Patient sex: M
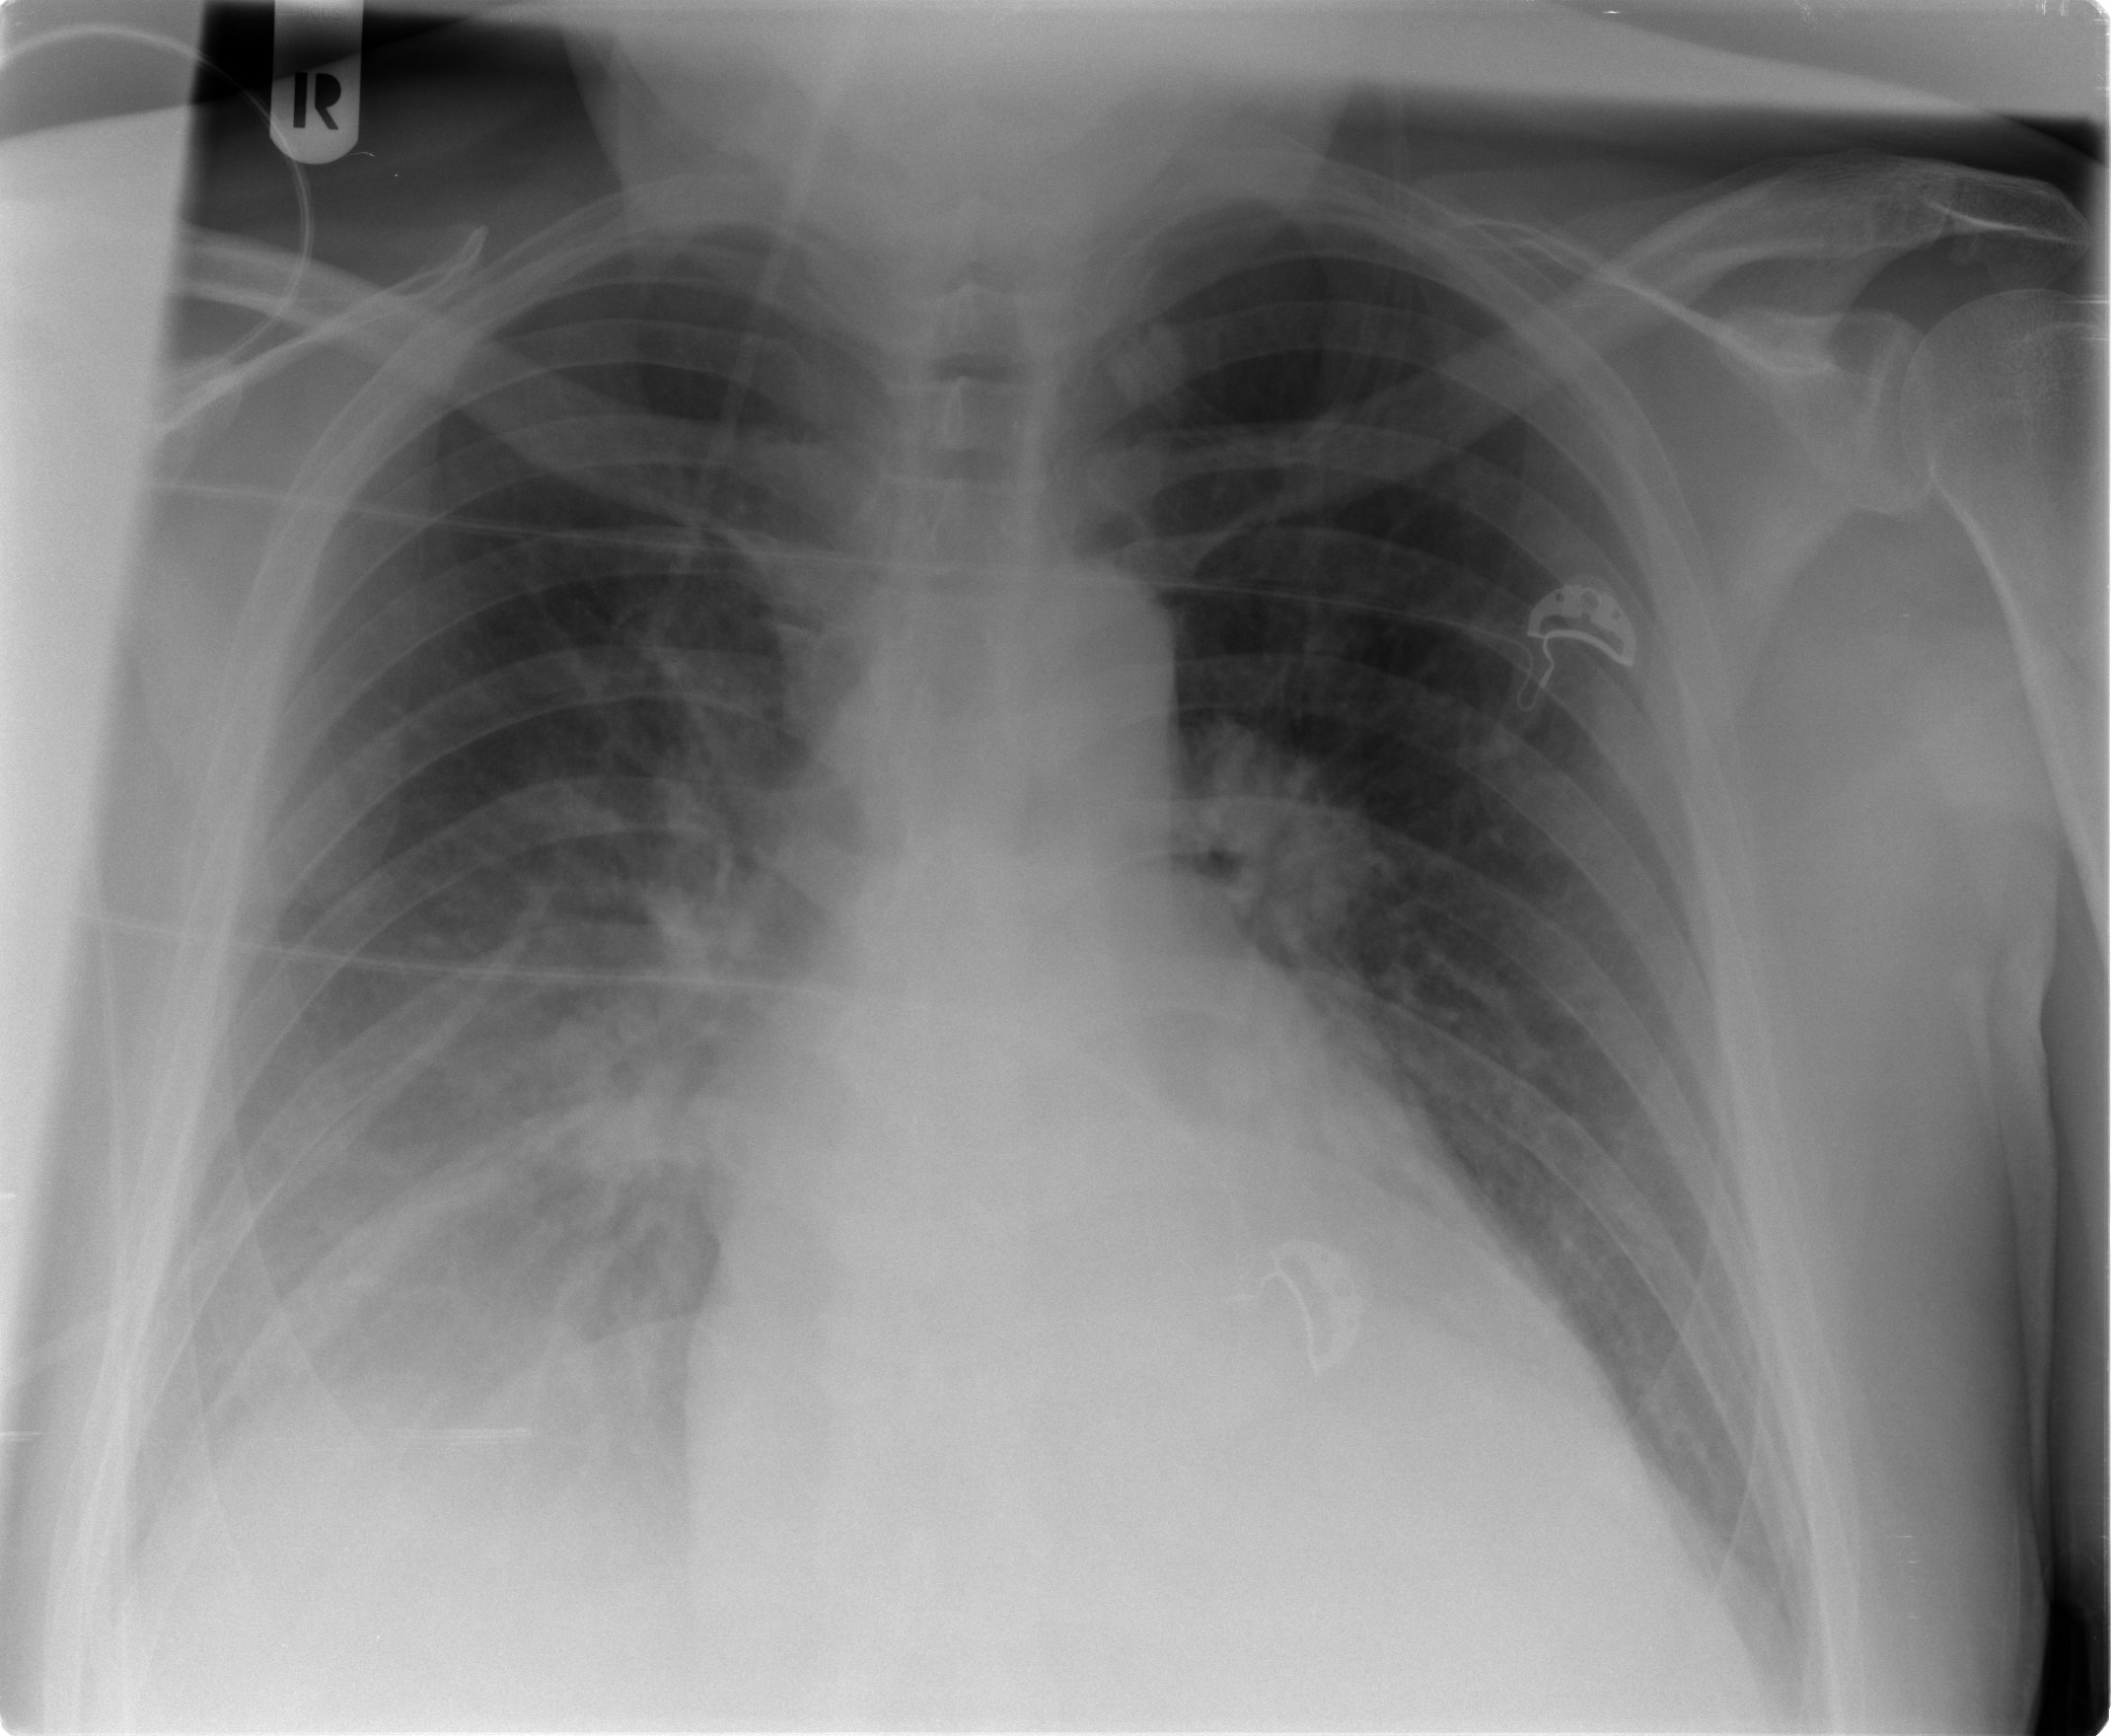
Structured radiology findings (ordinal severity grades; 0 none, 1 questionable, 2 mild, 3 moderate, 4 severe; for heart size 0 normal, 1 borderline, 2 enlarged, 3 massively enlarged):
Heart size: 2
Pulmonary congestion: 3
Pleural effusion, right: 2
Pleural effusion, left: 0
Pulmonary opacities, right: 2
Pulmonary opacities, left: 2
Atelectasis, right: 3
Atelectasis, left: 0